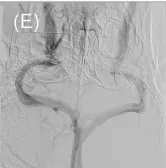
Intraoperative and post-treatment follow-up DSAs of the patient. (E, F) The first follow-up DSA showed that the stent at stenosis and the high jugular bulb embolized by the spring coils, on Jan. 17, 2022.
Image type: radiology (ct)